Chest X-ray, AP view. Patient: 48 years old, sex F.
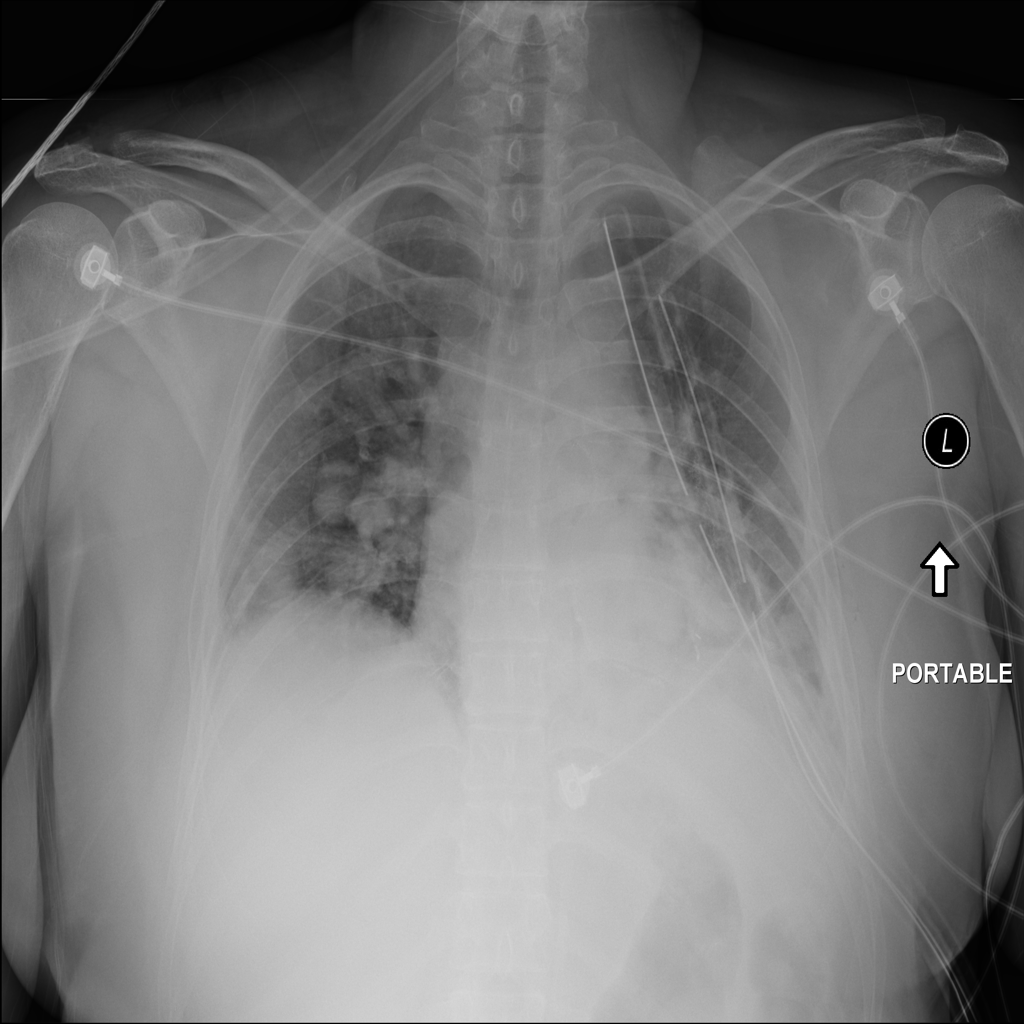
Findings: Nodule